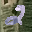
Label: 2